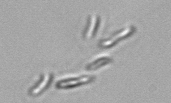
Label: Dinobryon